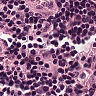
Metastatic tissue present: no